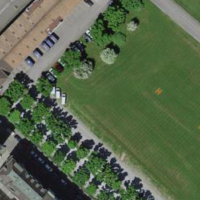
EUNIS habitat code: 53
Species observed at this site:
Plantago major